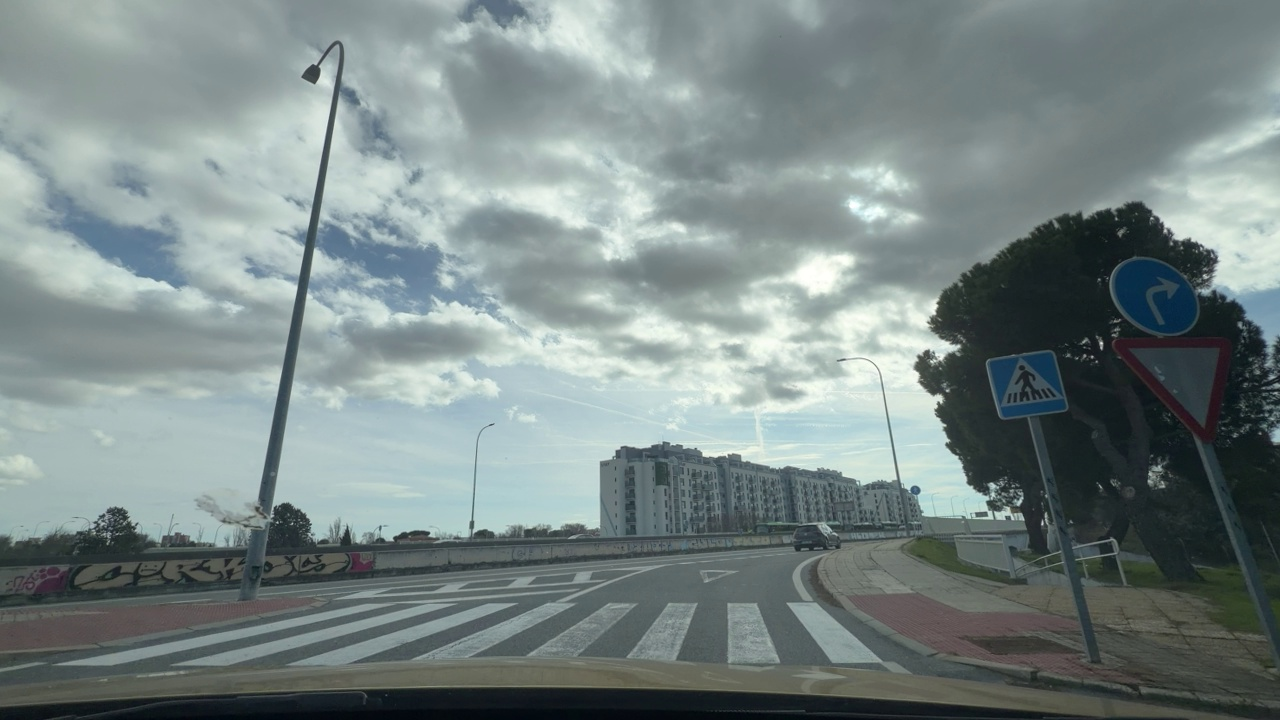
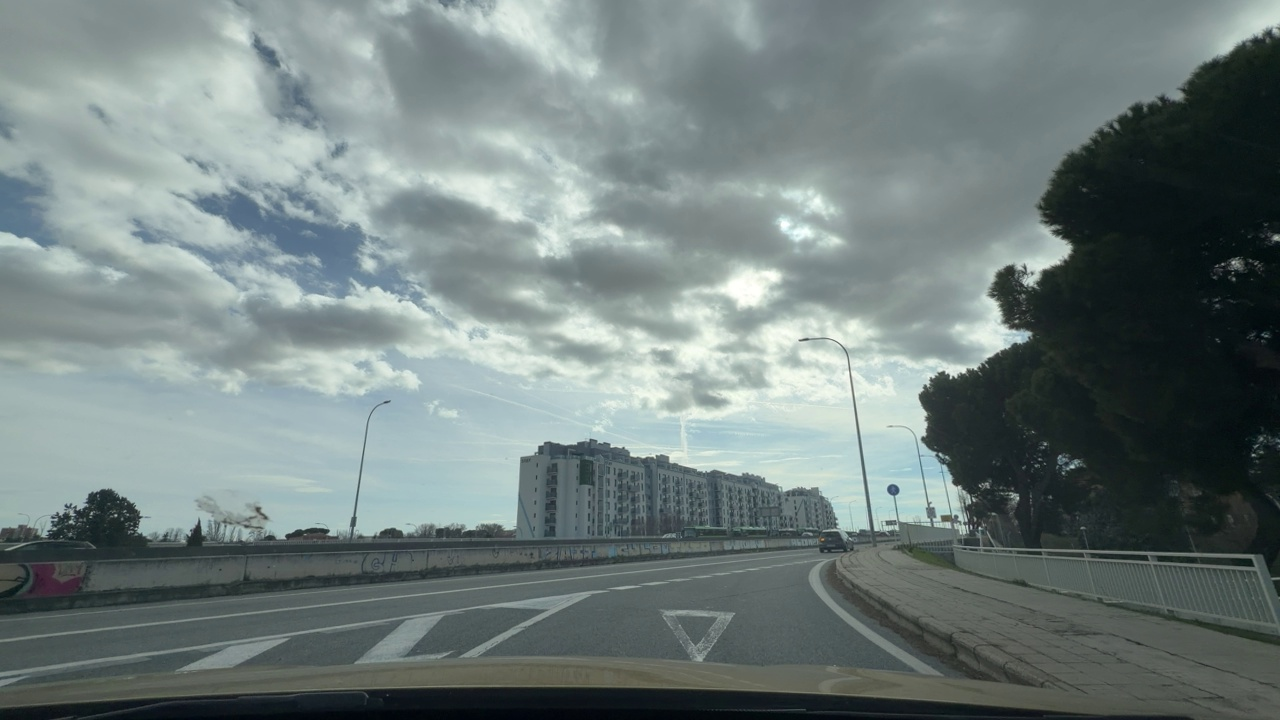
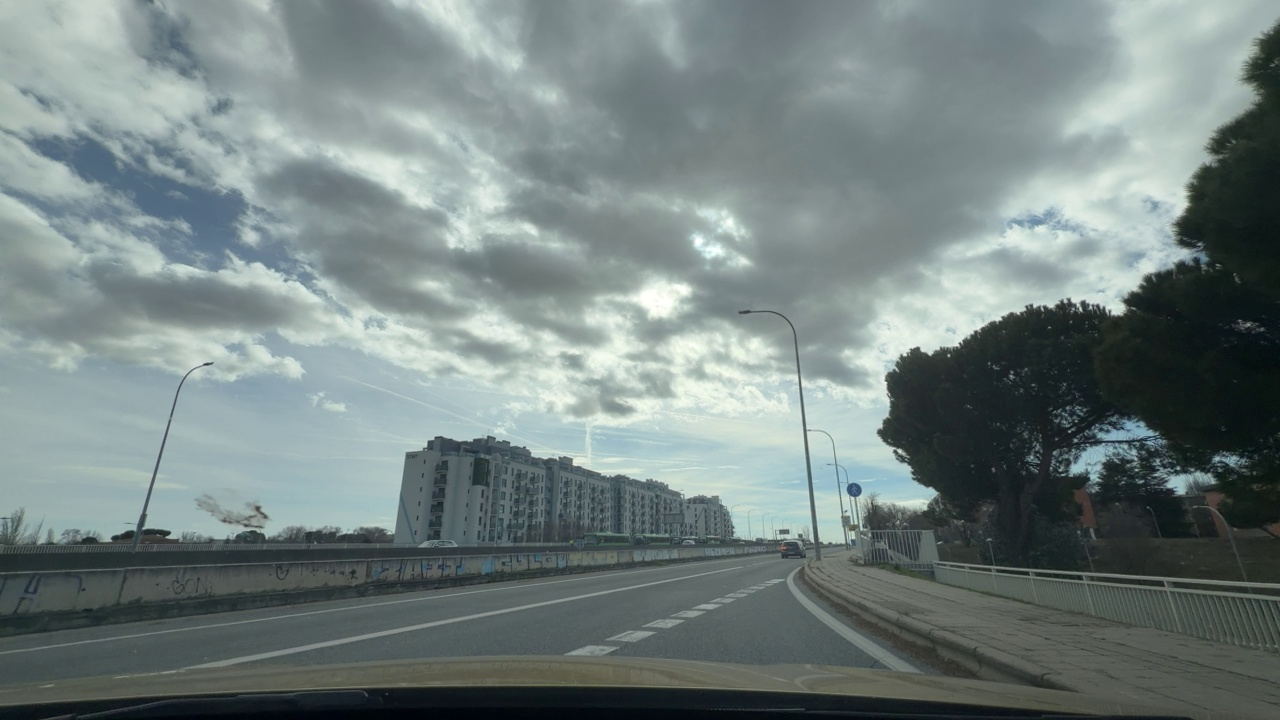
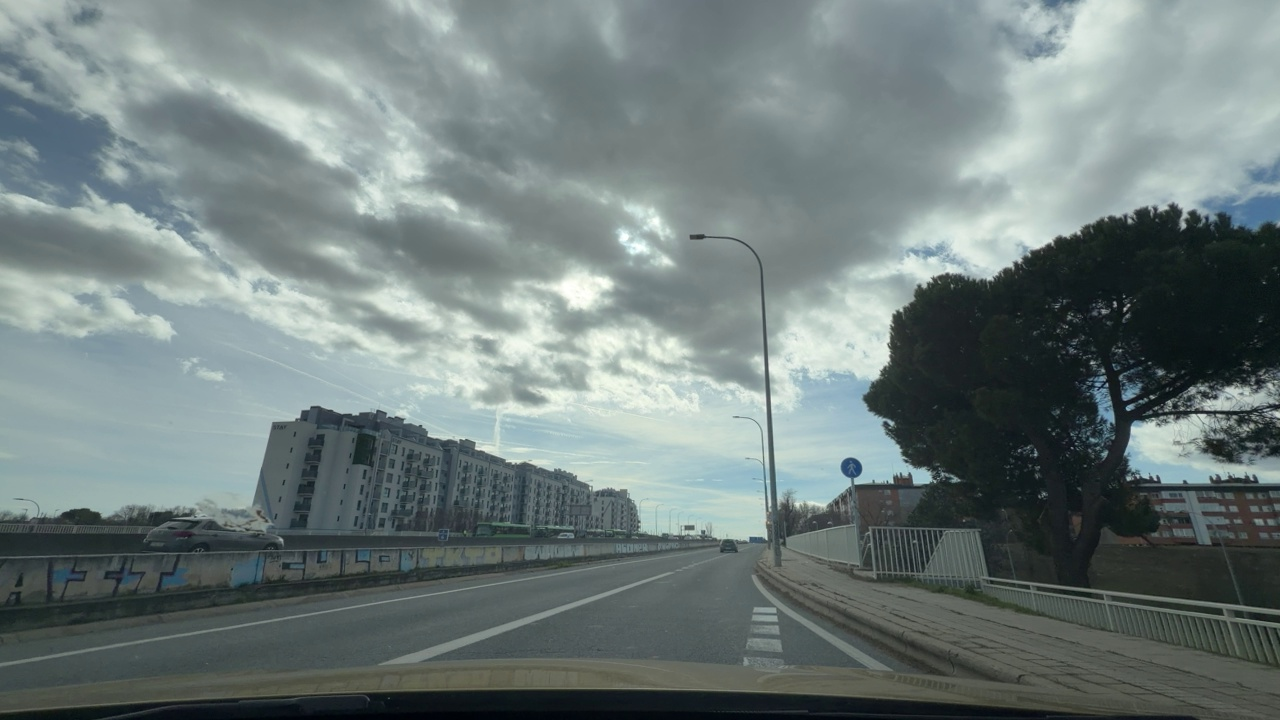
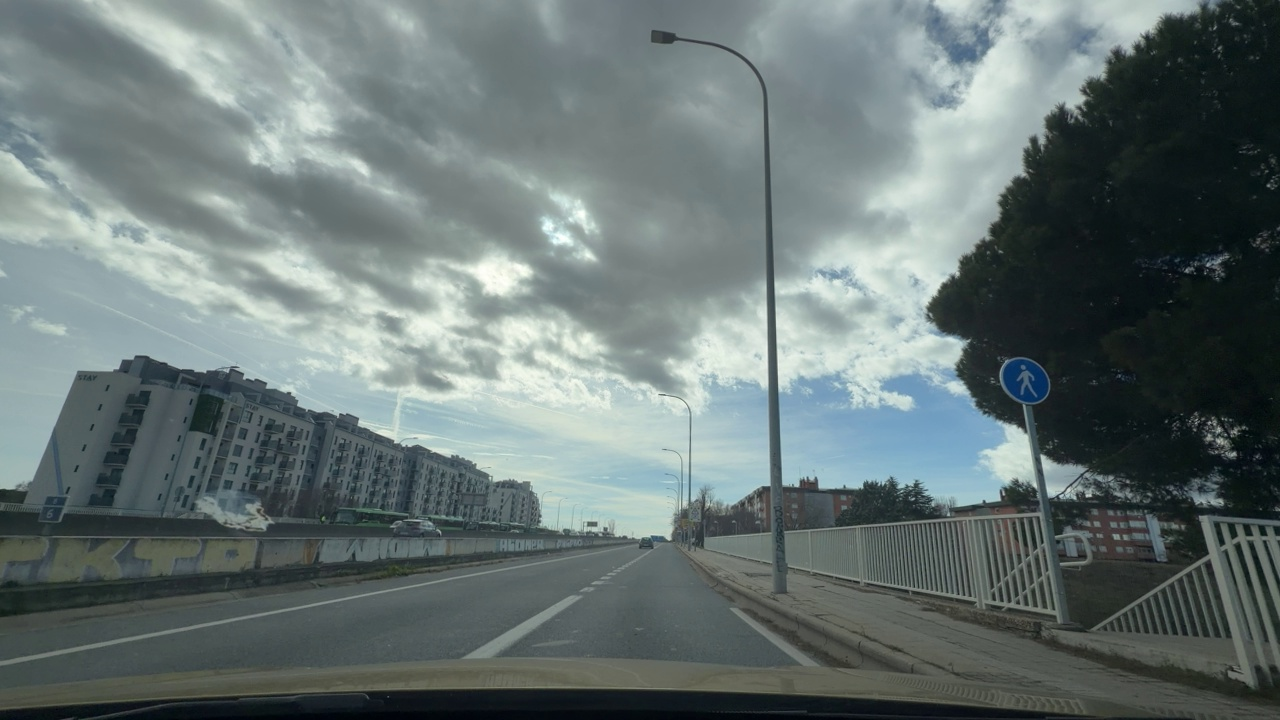
Situation: Merging lane
Question: Is the ego vehicle currently traveling within an acceleration or merge lane?
Answer: Yes
Reasoning: The lane ends forcing the ego car into another lane.

Situation: Merging lane
Question: Is there an adjacent acceleration lane merging into the ego lane?
Answer: No
Reasoning: There is no separate merging lane

Situation: Merging lane
Question: Do the outer lane markings of an adjacent lane converge into the ego lane?
Answer: Yes
Reasoning: The left lane markings converge into the ego lane, indicating a merge.